Question: I have a Galaxy Ace with access to super user and I can not see the contents of the file, I urgently need to access internal database of mobile

What can I do?
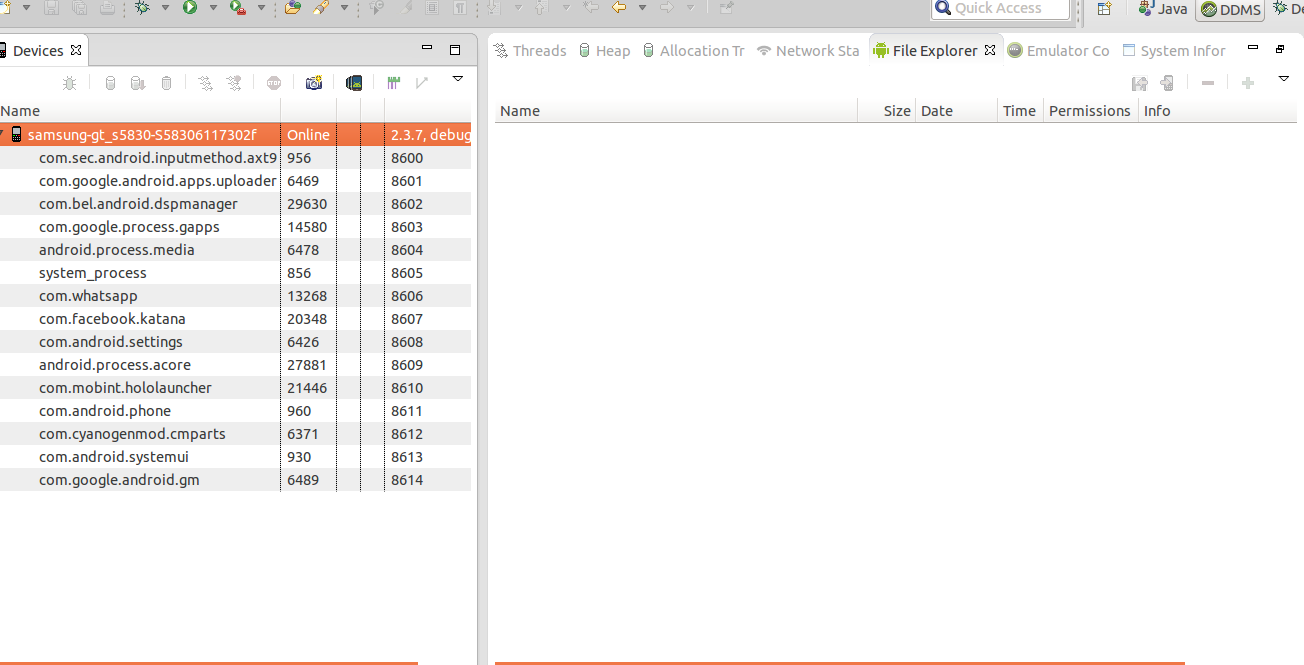
Answer: You can list all files in the root directory using:
'adb shell "run-as com.your.package ls -l"'
To copy a file over:
'adb shell "run-as com.your.package cat relative/path > /sdcard/some_name" adb pull /sdcard/some_name'